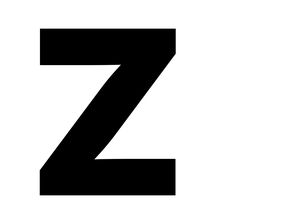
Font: Inter_Black